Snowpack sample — Rabbit Ears Pass, Jackson County, Colorado, USA (12/17/25, 1:08 PM MST)
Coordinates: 40.387, -106.625
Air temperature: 34 °F
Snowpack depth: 46 cm
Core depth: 10 cm
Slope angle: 6°, slope face: 165°
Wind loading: medium
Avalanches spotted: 0
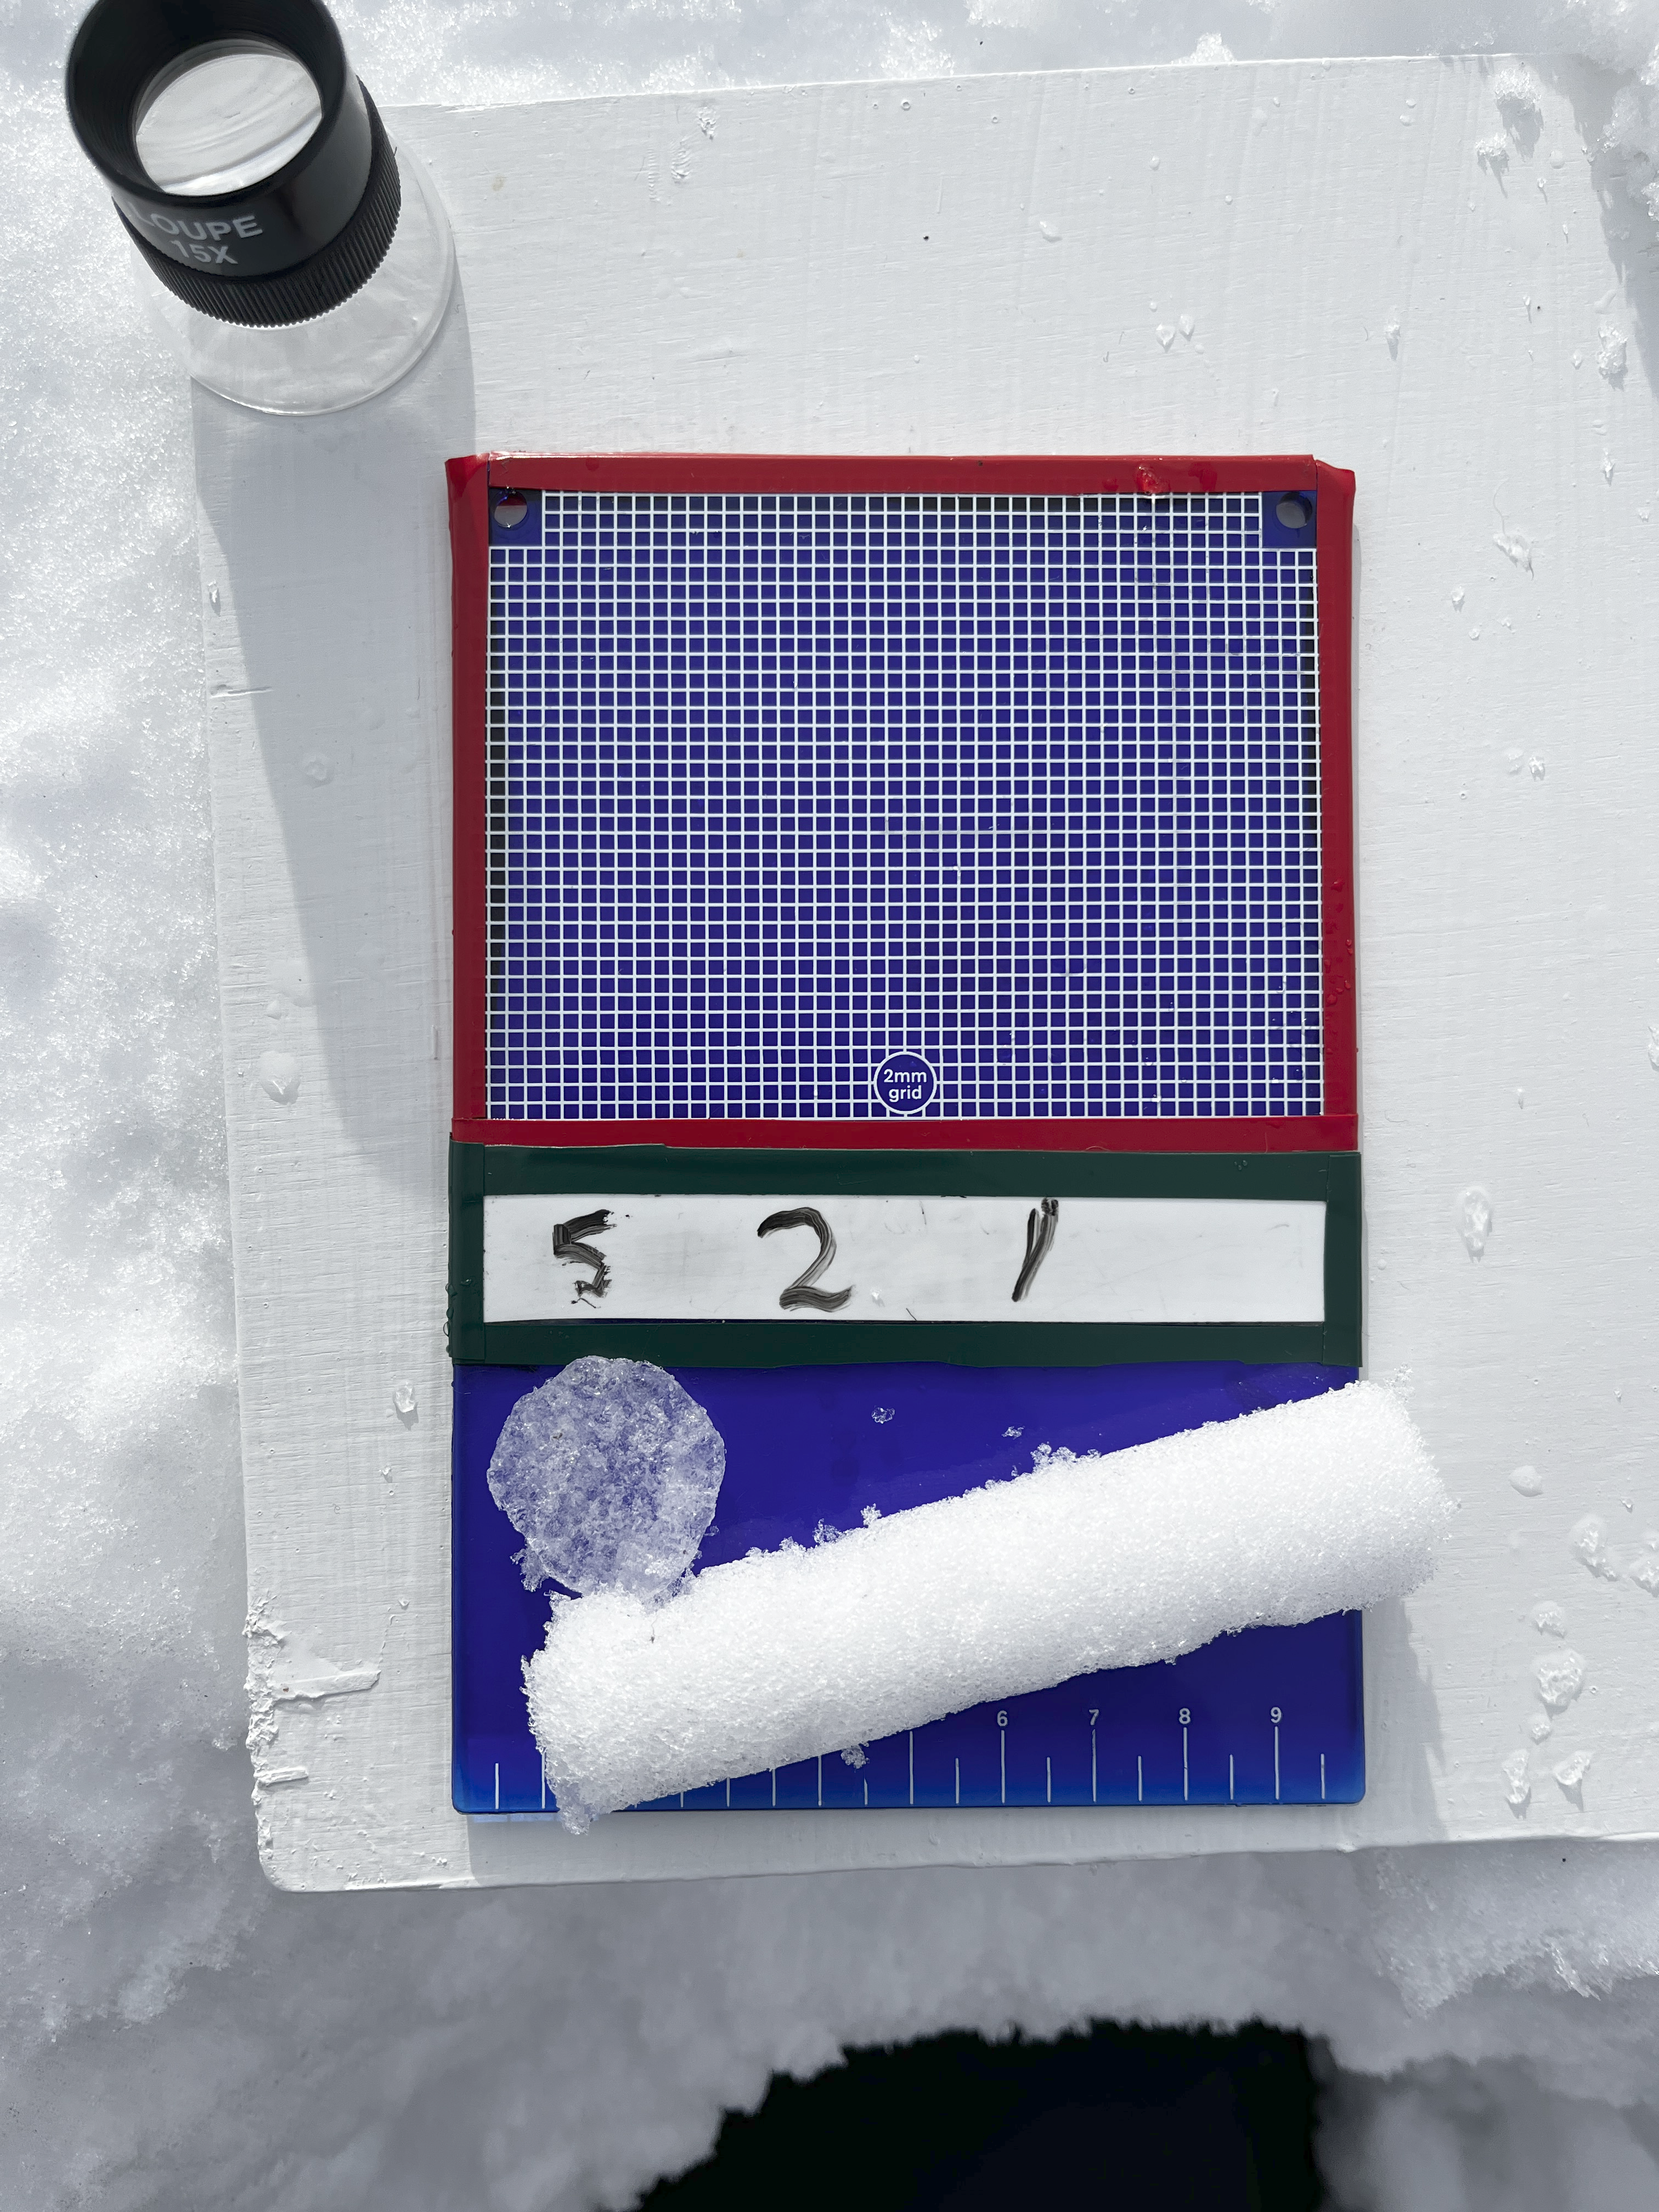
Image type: crystal_card
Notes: No avalanches spotted nearby, although collected in a meadowy area with minimal risk on this face of the pass.